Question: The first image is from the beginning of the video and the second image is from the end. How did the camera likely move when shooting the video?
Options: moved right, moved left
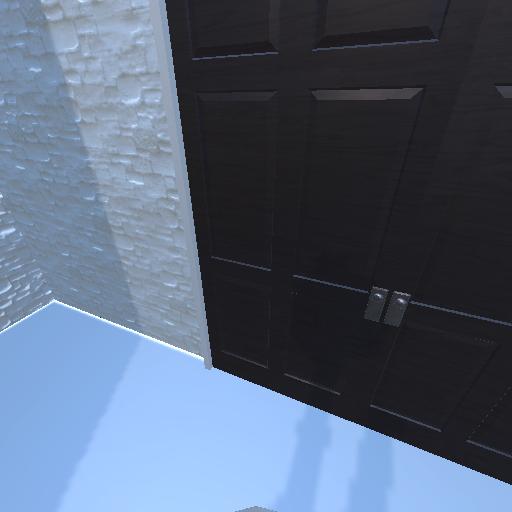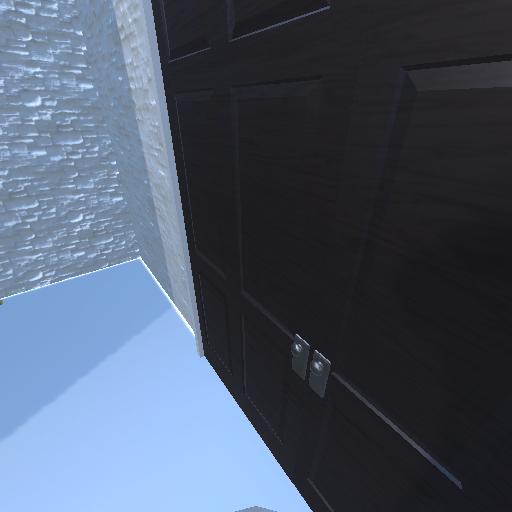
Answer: moved right